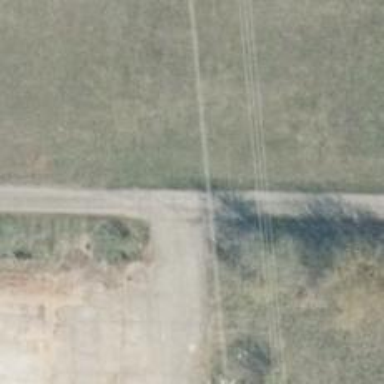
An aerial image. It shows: Well-maintained track road of grade 1.